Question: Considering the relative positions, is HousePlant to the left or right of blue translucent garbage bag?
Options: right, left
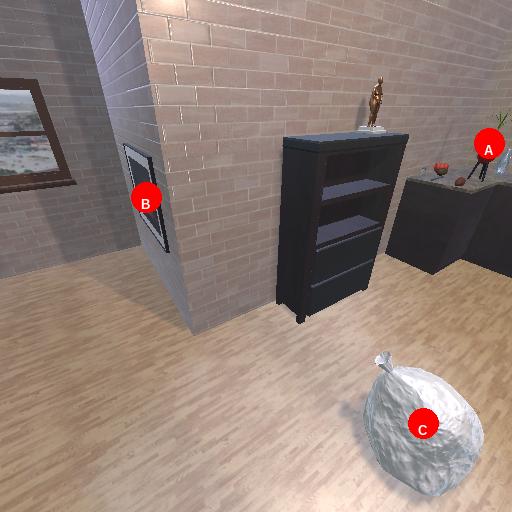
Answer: right